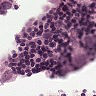
Metastatic tissue present: yes